Question: I have problem because i want to draw points on sphere but i dont knew how to scale them correct.
'''
R = 6400km <- R of earth
r = 6400m <- r of earth in my program
w = r/R;
'''
Each point have hight h.
x = lattitude, y =longtitude
My problem is with height. Could you tell me what i have wrong.
'''
x = (r+h*w) * cos(x * PI / 180.0) * cos(y * PI / 180.0)
y = (r+h*w)* cos(x * PI / 180.0) * sin(y * PI / 180.0)
z = (r+h*w) *sin(x * PI / 180.0)
'''
This is what is when i set w = 0.01. When i set w = r/R i see only artefacts

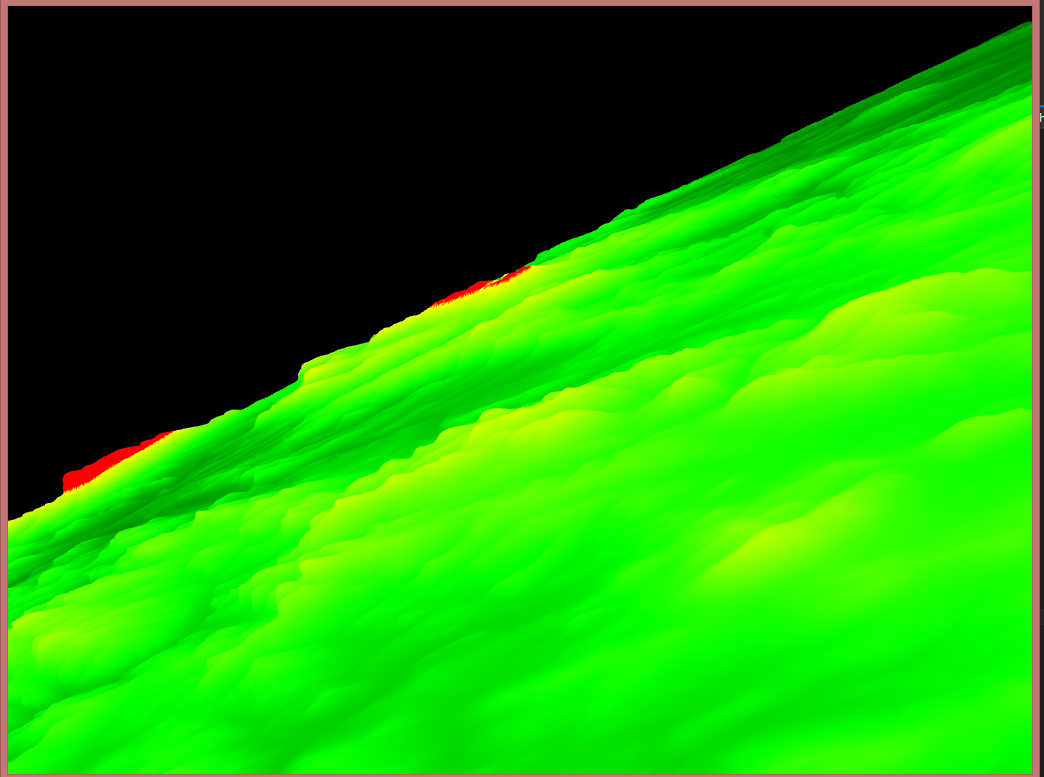
Answer: it should be like this:
'''
x=scale*(re+h)*cos(a)*cos(b);
y=scale*(re+h)*cos(a)*sin(b);
z=scale*(rp+h)*sin(a);
'''
- - - - -
your scaling of height seems OK maybe the problem is
- - - -
What exactly is wrong? Image or more detail info will be helpful